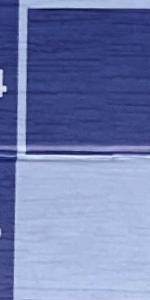
Label: Empty